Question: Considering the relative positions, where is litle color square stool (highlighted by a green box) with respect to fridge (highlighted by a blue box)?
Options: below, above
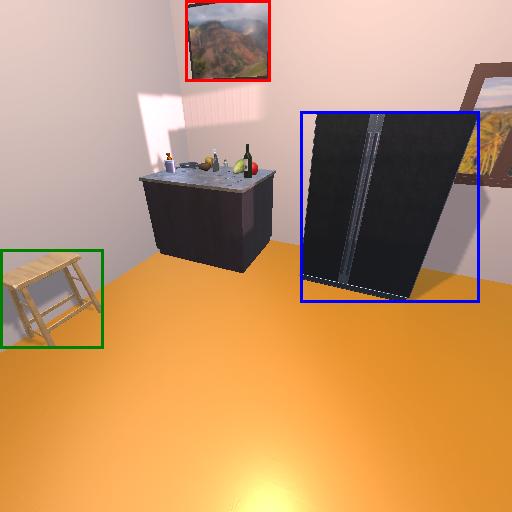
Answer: below